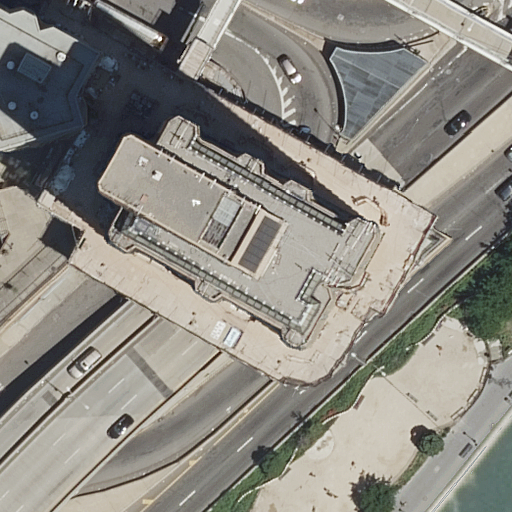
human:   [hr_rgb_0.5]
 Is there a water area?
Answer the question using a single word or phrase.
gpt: yes

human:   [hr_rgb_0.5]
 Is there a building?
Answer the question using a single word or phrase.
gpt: yes

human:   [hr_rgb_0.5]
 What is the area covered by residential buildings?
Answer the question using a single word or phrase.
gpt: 3907m2

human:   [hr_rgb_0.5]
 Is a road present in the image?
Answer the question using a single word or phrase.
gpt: yes

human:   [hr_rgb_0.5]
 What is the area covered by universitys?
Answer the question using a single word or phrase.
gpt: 8295m2

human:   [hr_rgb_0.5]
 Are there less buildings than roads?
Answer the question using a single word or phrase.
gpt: yes

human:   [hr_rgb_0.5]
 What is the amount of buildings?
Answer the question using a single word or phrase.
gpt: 2

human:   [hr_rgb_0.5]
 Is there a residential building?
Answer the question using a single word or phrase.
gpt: yes

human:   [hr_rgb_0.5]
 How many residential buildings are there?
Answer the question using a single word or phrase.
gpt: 2

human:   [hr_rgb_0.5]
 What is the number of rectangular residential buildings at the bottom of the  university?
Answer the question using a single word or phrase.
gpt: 1

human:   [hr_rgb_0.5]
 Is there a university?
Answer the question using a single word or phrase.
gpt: yes

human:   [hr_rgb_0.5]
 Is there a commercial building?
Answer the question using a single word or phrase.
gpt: no

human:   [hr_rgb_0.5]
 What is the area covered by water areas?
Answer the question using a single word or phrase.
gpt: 119m2

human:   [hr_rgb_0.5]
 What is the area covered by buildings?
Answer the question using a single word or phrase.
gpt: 3907m2

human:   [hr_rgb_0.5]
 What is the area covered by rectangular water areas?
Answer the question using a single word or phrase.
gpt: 119m2

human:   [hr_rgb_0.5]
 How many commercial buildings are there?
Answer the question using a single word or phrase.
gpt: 0

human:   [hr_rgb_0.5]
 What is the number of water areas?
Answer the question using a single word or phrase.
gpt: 1

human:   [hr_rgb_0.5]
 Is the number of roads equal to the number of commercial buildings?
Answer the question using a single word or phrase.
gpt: no

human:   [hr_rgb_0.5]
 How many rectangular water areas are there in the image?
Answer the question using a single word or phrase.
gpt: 1

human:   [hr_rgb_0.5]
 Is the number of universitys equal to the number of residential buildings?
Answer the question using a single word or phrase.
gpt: no

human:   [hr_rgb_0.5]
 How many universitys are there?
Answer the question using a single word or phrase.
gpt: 1

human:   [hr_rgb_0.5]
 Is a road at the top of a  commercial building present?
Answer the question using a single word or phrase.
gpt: no

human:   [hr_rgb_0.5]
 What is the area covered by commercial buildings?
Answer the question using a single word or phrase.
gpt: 0m2

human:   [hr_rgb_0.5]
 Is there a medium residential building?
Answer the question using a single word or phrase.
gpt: no

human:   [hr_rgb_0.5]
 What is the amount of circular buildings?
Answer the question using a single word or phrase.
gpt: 0

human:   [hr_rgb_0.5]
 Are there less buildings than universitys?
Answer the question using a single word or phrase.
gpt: no

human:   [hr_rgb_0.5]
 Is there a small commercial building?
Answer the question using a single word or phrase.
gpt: no

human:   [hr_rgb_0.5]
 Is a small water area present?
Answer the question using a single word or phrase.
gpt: no

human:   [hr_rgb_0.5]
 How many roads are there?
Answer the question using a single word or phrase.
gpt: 19

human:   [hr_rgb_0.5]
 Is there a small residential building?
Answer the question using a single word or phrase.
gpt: yes

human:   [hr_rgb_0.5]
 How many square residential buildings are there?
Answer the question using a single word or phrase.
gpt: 0

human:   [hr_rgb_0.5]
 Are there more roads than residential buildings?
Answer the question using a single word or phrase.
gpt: yes

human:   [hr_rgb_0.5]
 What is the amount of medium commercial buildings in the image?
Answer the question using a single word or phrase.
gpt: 0

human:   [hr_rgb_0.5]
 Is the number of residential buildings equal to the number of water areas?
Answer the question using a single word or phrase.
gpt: no

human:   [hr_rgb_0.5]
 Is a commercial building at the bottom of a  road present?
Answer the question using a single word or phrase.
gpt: no

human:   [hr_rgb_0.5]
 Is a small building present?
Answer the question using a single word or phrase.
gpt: yes

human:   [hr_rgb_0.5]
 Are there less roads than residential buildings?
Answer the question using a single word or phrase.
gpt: no

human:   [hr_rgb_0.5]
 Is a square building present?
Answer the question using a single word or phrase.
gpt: no

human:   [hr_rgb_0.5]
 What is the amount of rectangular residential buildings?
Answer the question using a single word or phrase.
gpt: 1

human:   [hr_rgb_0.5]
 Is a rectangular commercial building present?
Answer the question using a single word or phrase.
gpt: no

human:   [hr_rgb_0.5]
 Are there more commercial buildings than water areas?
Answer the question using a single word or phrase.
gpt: no

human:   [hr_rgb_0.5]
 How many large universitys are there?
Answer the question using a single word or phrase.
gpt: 1

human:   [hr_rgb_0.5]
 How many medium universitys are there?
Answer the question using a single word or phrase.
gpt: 0

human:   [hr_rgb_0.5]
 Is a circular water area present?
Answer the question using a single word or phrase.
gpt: no

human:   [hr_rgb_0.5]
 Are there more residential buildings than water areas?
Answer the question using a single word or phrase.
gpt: yes

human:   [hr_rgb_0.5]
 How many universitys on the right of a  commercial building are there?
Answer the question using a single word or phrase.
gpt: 0

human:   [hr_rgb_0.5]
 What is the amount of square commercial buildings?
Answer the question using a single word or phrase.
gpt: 0

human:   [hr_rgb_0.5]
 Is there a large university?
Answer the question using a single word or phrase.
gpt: yes

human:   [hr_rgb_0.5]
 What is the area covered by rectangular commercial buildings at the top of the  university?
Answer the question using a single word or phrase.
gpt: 0m2

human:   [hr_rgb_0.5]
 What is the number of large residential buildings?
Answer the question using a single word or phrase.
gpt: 1

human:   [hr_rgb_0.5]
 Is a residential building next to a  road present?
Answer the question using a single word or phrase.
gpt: yes

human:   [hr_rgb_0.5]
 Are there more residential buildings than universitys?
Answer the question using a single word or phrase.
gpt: yes

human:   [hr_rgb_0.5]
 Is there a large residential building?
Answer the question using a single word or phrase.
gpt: yes

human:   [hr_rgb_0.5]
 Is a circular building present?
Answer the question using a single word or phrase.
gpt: no

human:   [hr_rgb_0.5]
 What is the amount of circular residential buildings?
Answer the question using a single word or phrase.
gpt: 0

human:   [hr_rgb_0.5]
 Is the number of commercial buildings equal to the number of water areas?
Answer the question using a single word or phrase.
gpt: no

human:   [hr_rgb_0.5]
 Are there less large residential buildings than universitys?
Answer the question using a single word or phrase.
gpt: no

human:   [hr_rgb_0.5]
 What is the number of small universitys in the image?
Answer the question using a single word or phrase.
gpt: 0

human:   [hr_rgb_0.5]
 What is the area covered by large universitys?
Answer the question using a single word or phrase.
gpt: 8295m2

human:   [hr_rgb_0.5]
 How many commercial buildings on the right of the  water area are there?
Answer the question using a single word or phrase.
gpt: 0

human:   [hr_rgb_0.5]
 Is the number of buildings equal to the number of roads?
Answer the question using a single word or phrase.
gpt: no

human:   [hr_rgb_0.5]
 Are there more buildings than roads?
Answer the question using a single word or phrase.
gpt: no

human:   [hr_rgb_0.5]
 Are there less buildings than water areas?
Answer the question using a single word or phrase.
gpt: no

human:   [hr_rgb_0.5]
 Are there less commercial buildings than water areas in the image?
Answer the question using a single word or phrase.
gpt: yes